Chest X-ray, PA view. Patient: 45 years old, sex F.
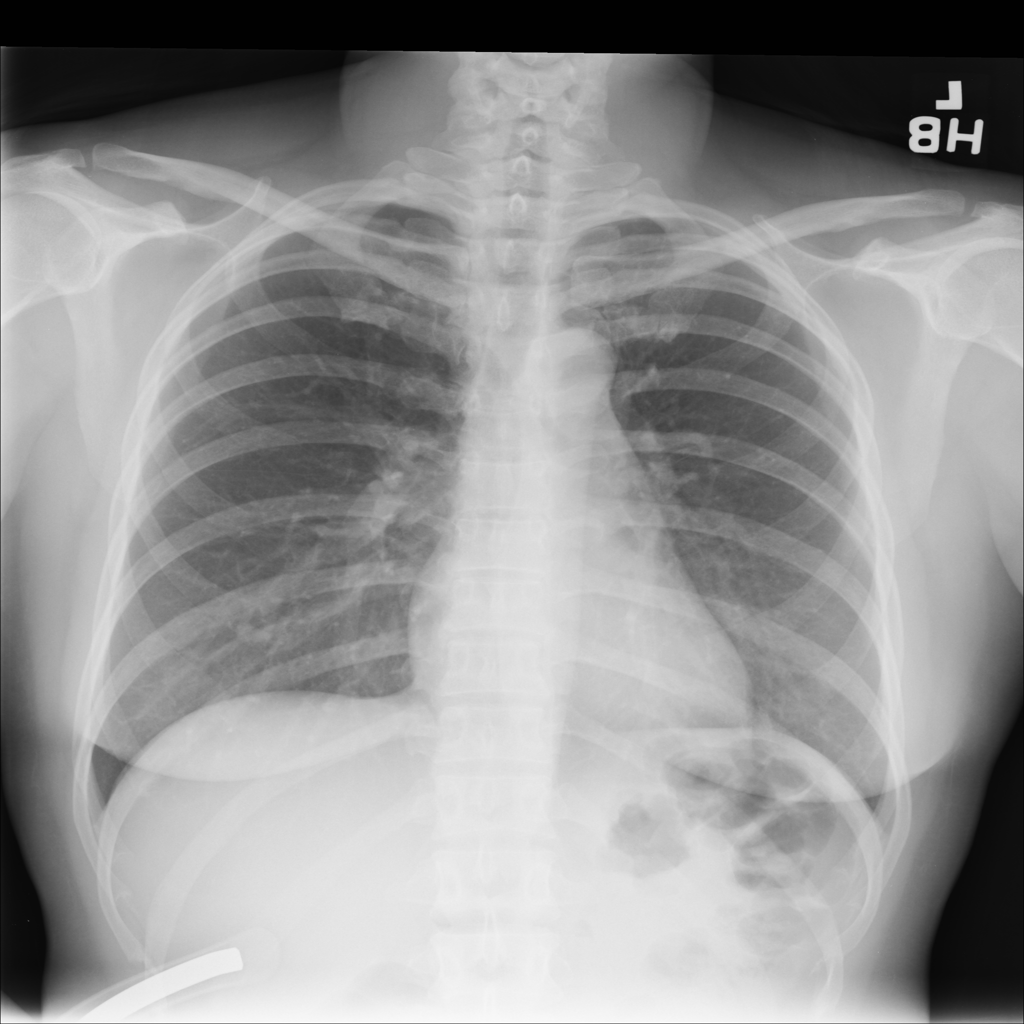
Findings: No Finding